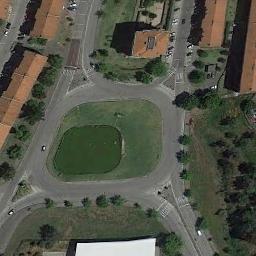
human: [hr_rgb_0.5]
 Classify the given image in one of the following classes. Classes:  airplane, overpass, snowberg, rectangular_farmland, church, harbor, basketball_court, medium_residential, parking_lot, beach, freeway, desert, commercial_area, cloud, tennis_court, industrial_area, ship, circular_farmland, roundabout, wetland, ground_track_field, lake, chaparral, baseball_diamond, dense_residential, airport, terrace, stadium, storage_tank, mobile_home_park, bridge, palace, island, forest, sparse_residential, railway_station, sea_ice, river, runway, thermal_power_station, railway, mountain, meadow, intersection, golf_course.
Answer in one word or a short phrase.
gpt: roundabout